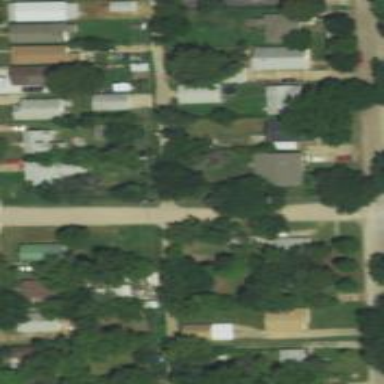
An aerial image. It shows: Alley classified as service road.